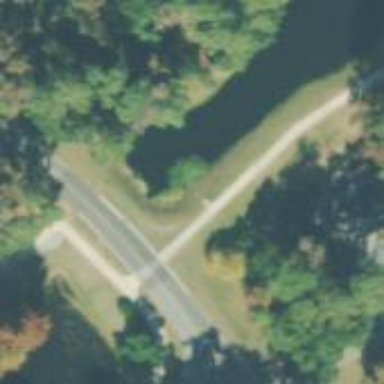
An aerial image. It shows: Golf cartpath that is also road path.